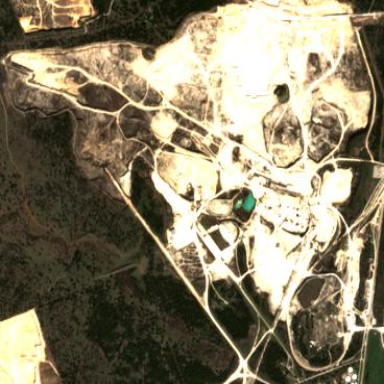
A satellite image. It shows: Quarry area.